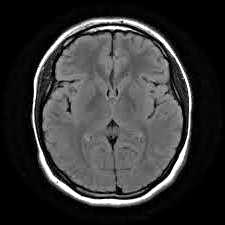
Label: notumor